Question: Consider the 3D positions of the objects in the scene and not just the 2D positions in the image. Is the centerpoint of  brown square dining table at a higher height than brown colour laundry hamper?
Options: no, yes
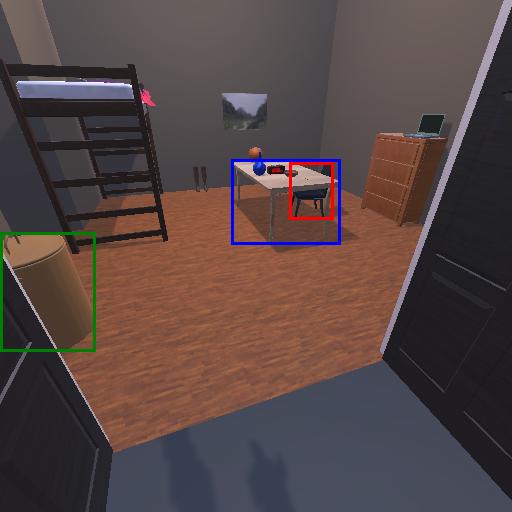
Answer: no